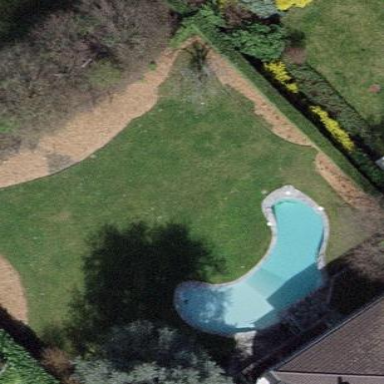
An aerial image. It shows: Swimming pool located in leisure land.